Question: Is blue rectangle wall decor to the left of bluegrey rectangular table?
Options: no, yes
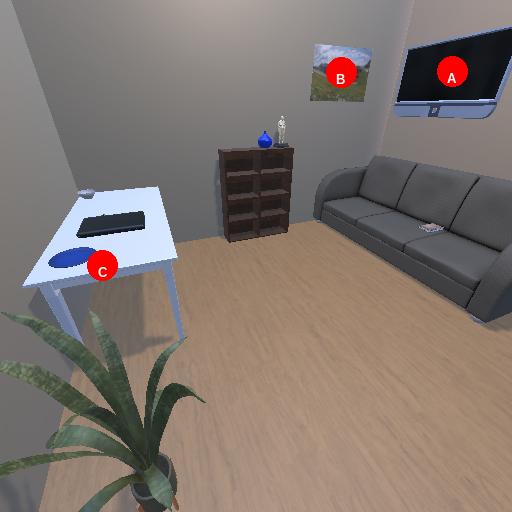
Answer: no